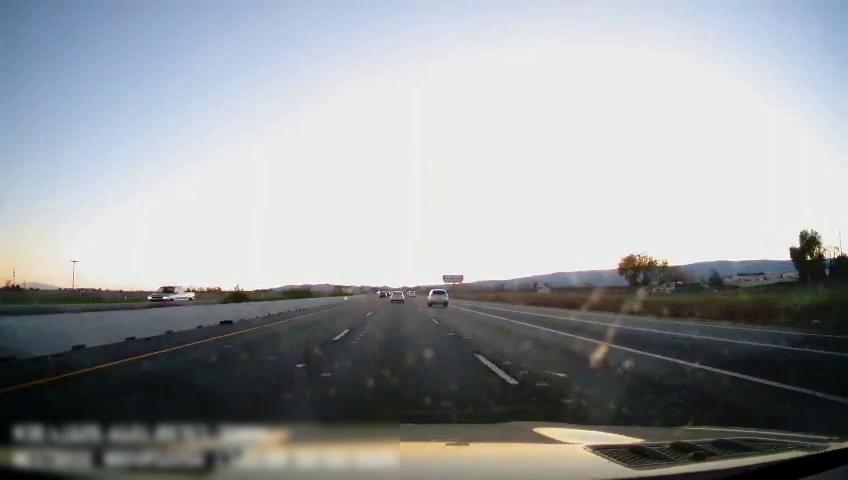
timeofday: Day
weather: Sunny
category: Drivable Space
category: Vehicles | Car
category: Vehicles | SUV
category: Vehicles | Truck
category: Lanes | Current Lane
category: Lanes | Current Lane
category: Lanes | Alternate Lane
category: Lanes | Alternate Lane
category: Lanes | Alternate Lane
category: Lanes | Alternate Lane
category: Traffic | Signs